Question: condition is:
input any number from the user (it can be 4 digits or five or whatever)
e.g. '1234'
it will be in string
what I have to do is just separate those numbers and do the addition of those indexes as int
I have done this
'''
usrInput = input("Type a number you want to some: ")
len = len(usrInput)
n = 0
i = 1
while i<=len:
index = int(usrInput[n]) #1
n+=1
i+=1
'''
---
Now if I print(index) it will separate those numbers into separated index
now, how can I do the addition of them in this while loop.

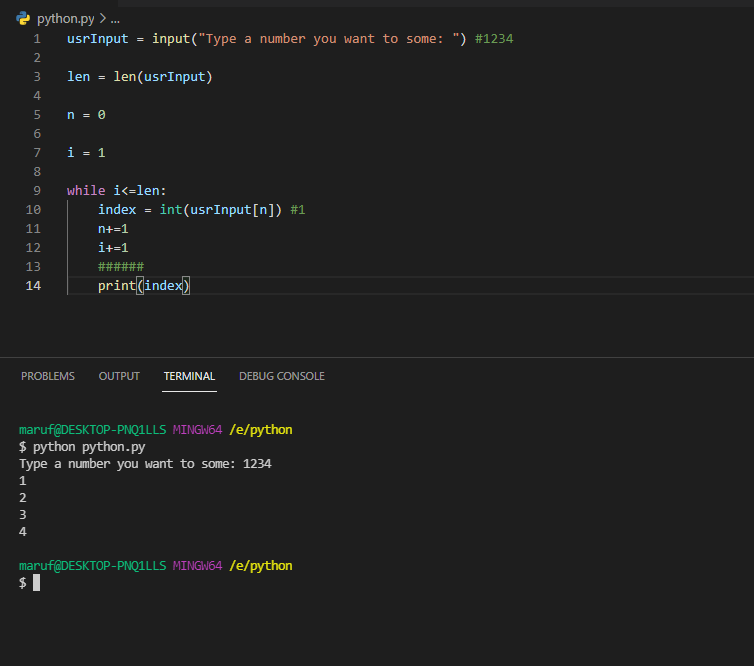
Answer: There are a few different ways you can individually access the values from the string. Going with your approach, if you want to get the sum of all the numbers, all you have to do is initialize a variable to 0 and add the numbers as you iterate through them in the loop.
In your program you had used two variables 'i' and 'n' to basically perform the same task. You don't need two separate variables to access the value from the string and increment the loop.
'''
usrInput = input("Type a number you want to add: ")
sumval = 0
i = 0
while i< len(usrInput):
index = int(usrInput[i]) #1
sumval+=index
i+=1
print(sumval)
'''